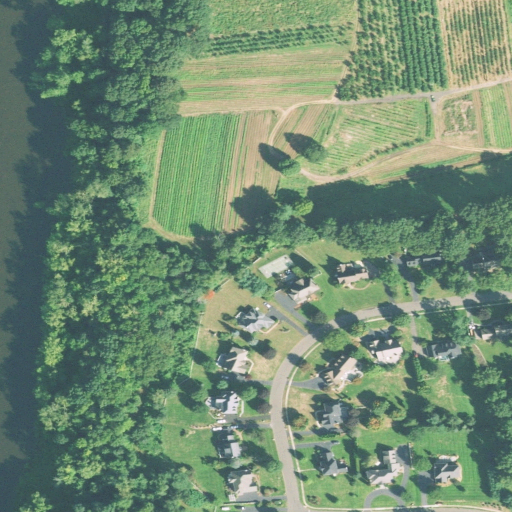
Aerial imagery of mountain in Connecticut named Red Hill containing deciduous forest, low intensity development, open water, pasture, barren land, open development, mixed forest, medium intensity development, and grassland